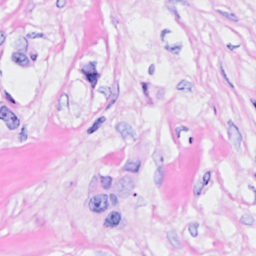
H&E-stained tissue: Breast